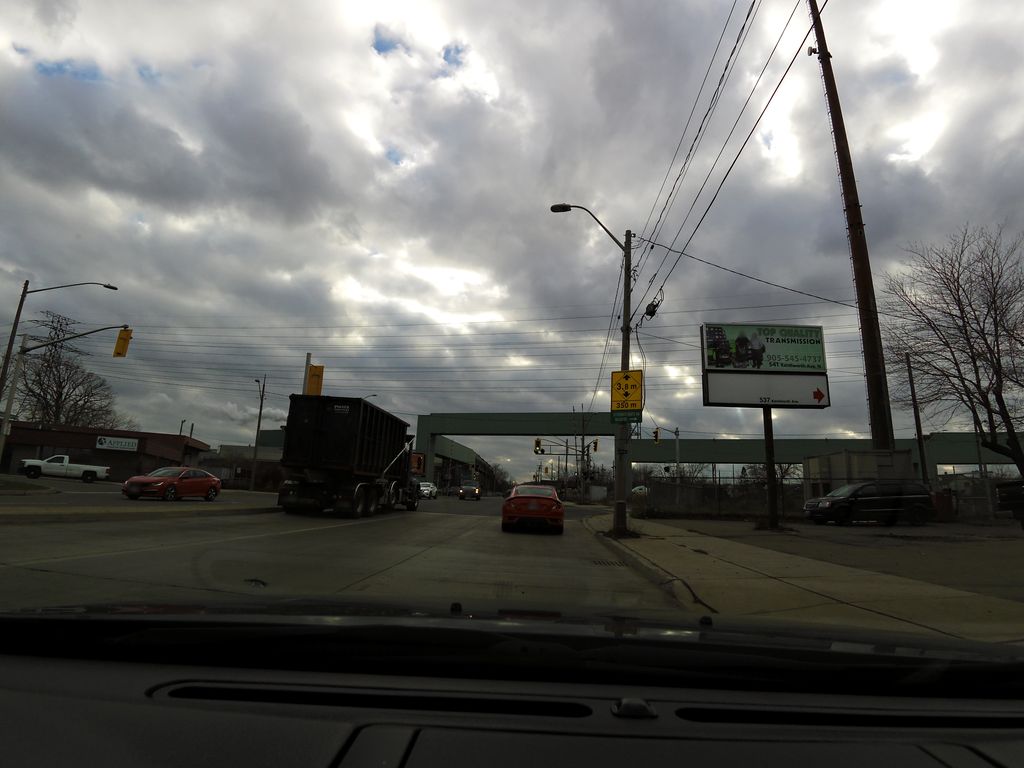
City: hamilton